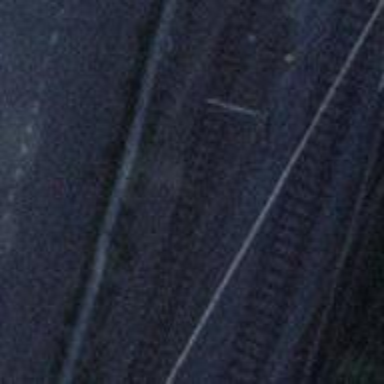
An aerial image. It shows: Narrow-gauge railway track with one electrified contact line.